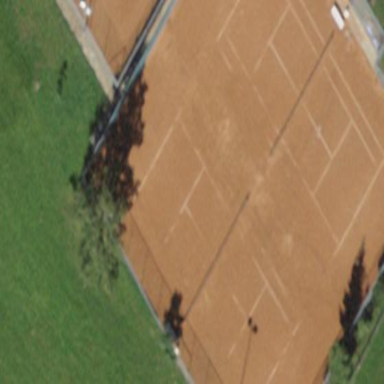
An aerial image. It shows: Clay tennis court on pitch.